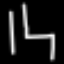
Label: chair